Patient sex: M
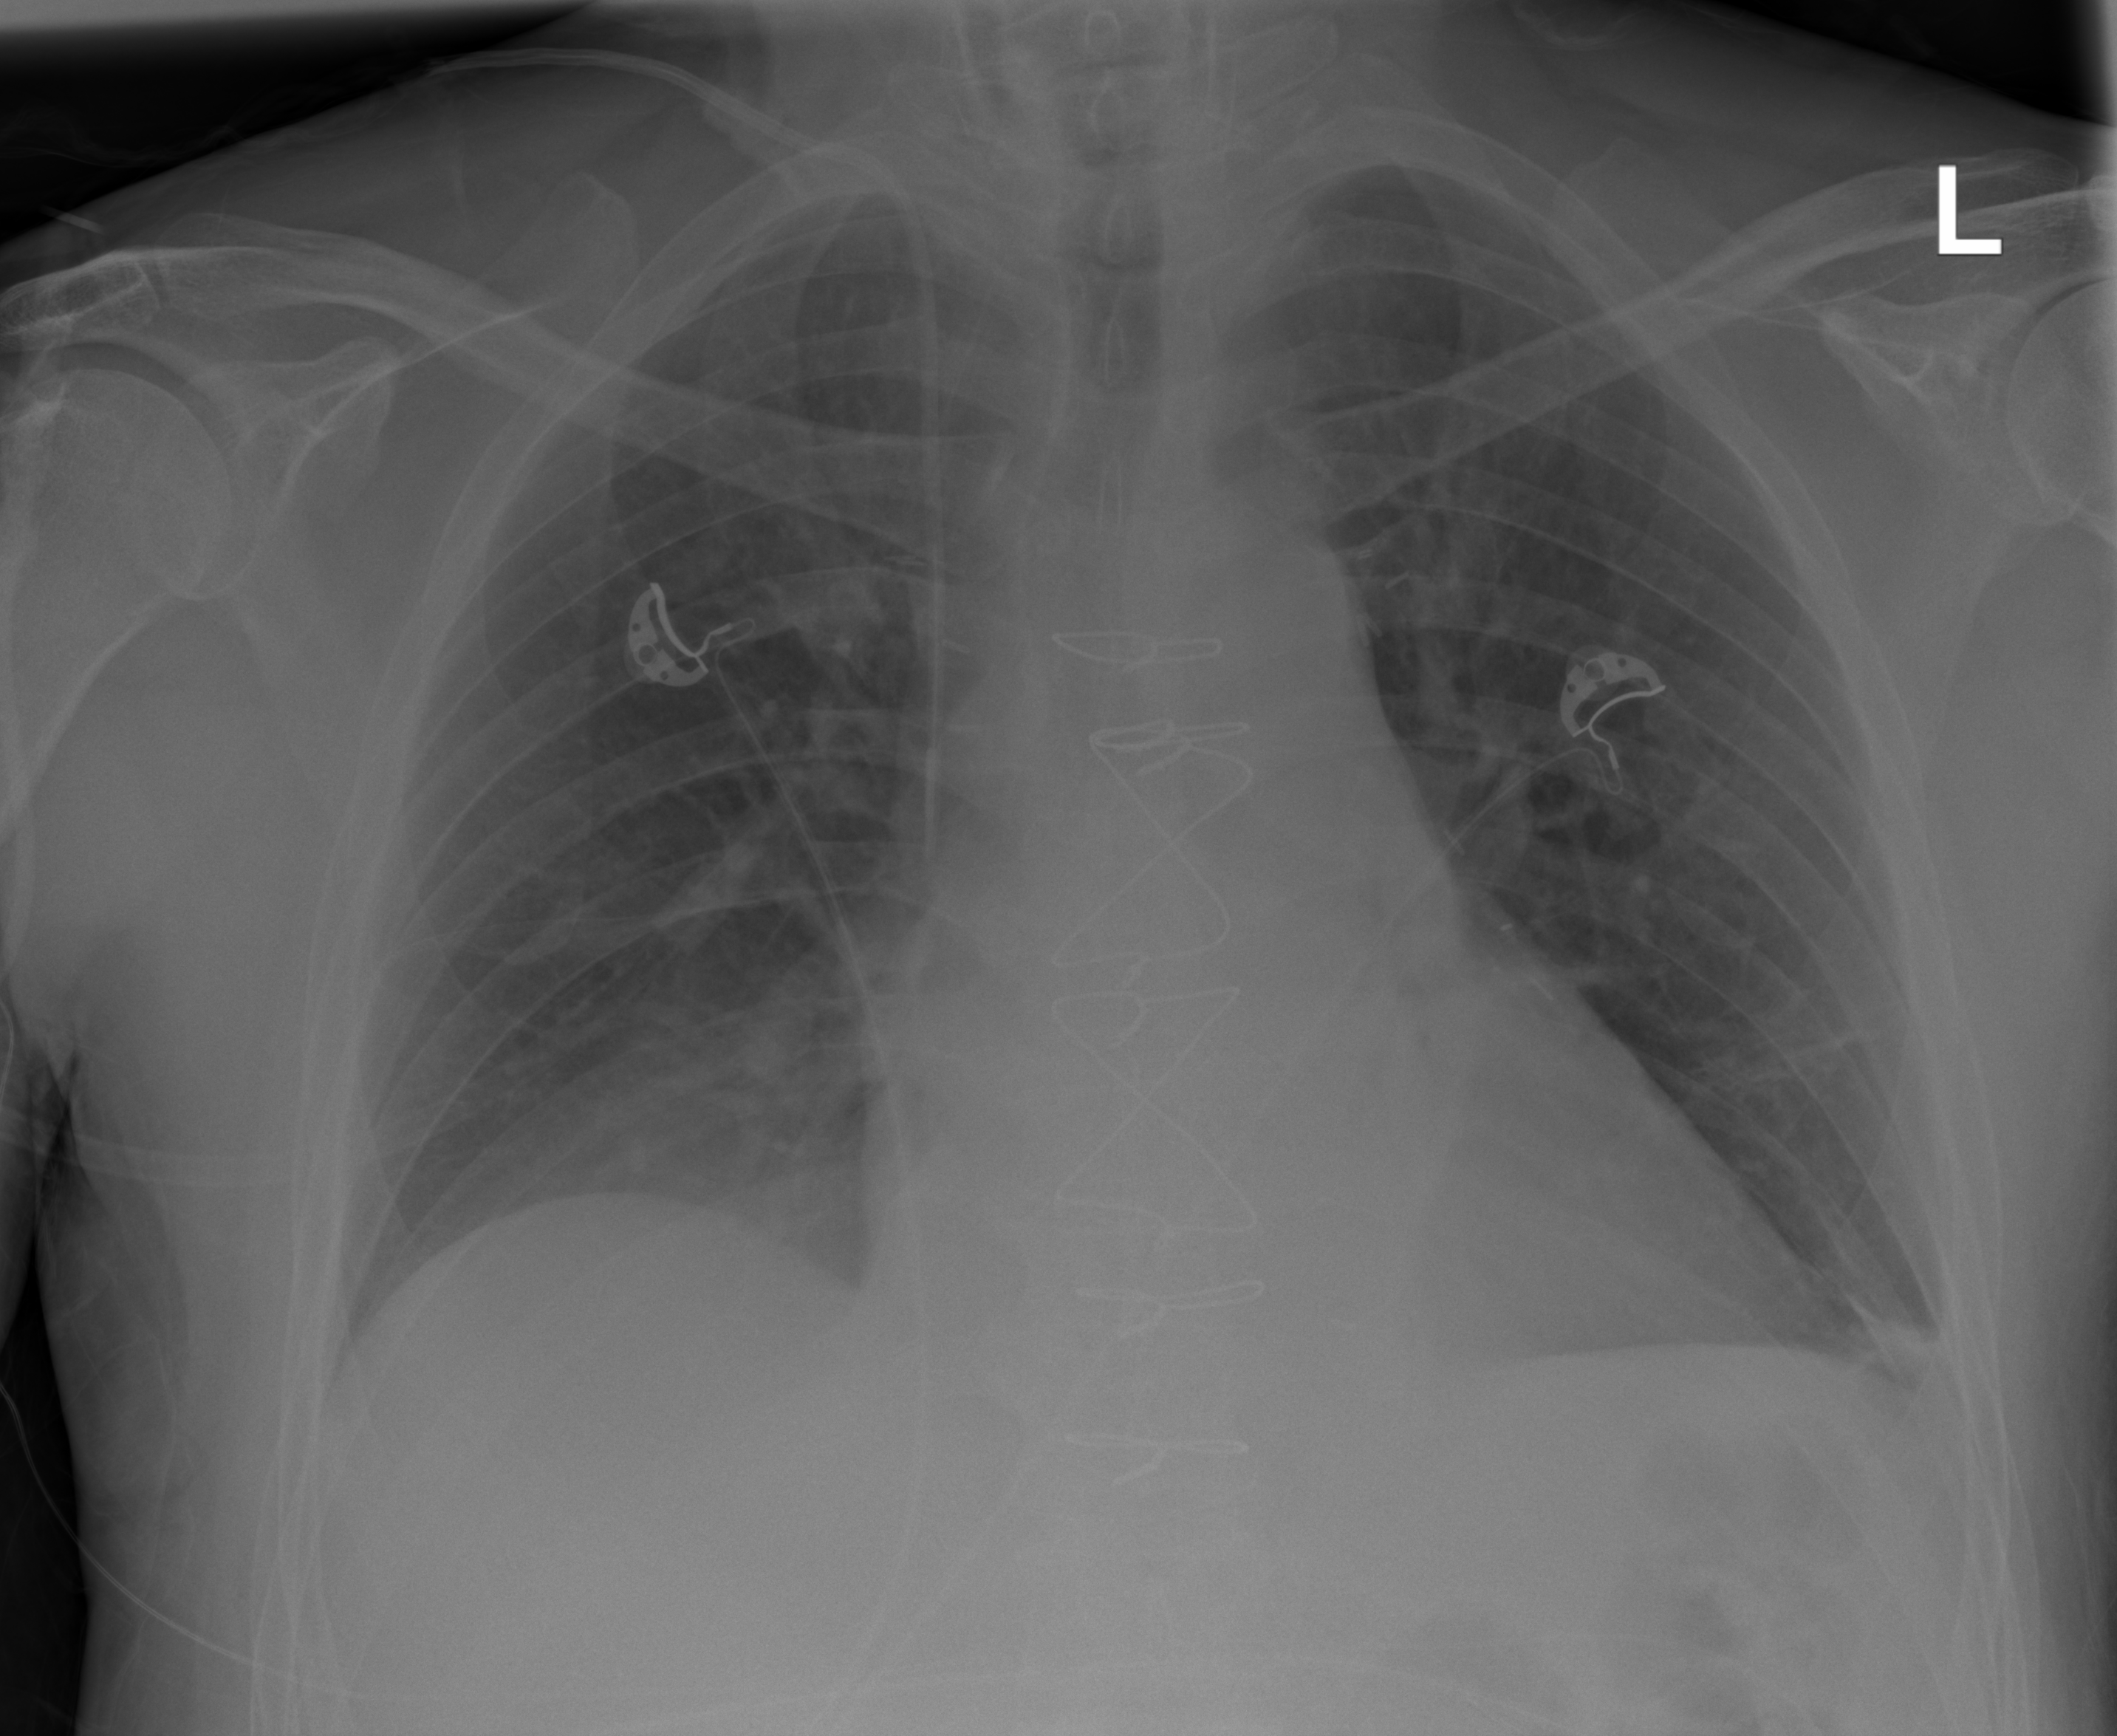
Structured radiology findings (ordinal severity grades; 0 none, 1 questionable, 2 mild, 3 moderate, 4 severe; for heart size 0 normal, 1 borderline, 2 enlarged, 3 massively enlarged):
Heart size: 1
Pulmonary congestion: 0
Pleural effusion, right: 0
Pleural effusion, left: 2
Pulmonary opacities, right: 0
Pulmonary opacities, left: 0
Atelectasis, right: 0
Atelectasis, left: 2